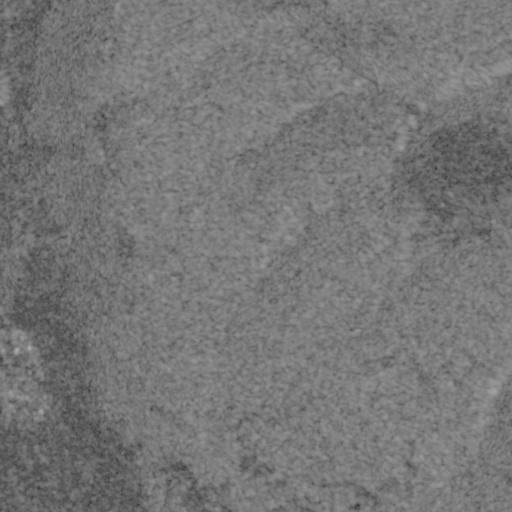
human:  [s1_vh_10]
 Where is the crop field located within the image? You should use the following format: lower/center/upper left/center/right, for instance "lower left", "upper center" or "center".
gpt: The crop field is located in the left of the image.
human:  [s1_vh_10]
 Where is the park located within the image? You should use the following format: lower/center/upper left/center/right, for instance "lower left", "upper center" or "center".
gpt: The park is located in the center left of the image.
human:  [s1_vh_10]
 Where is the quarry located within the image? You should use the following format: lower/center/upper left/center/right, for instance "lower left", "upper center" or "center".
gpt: The quarry is located in the lower left of the image.
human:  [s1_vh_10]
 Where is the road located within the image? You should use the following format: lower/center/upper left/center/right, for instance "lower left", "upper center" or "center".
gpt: There is no road in the image.

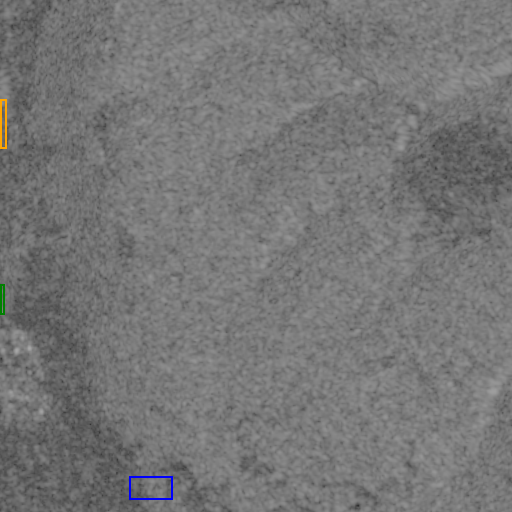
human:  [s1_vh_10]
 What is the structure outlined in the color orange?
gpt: The structure outlined in orange is a crop field.
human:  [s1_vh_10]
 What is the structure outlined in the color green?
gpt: The structure outlined in green is a park.
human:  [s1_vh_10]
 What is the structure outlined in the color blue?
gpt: The structure outlined in blue is a quarry.
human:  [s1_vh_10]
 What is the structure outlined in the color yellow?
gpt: There is no yellow outline.